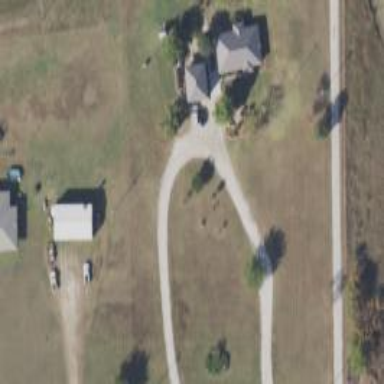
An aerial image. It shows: Driveway.